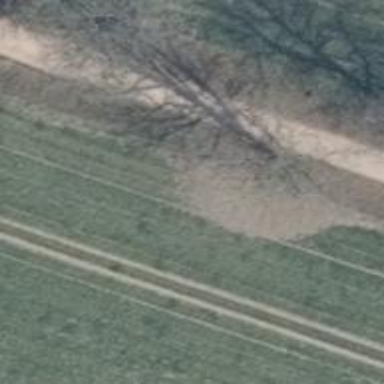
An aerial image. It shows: Row of trees in natural setting.